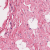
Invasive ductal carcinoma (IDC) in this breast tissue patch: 0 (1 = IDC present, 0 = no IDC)